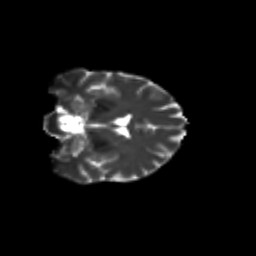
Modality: T2w
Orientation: coronal
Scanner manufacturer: siemens
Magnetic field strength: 3 T
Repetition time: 9.2 s
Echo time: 0.084 s